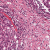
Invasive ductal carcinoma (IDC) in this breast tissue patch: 1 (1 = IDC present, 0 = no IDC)